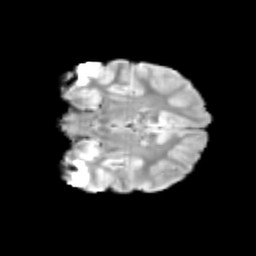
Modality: T2w
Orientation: coronal
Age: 10
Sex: male
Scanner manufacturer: siemens
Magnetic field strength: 3 T
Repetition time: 3.8 s
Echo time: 0.07 s